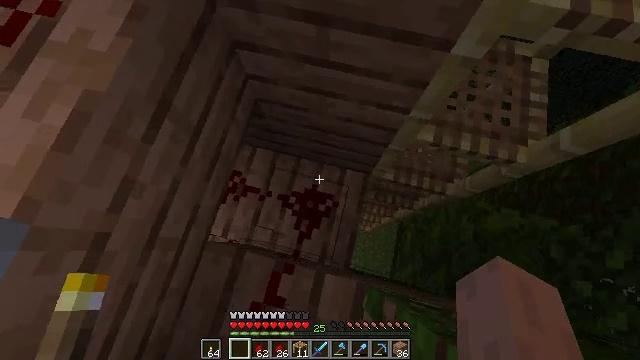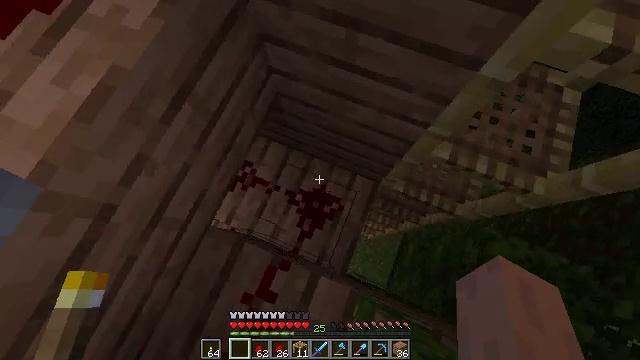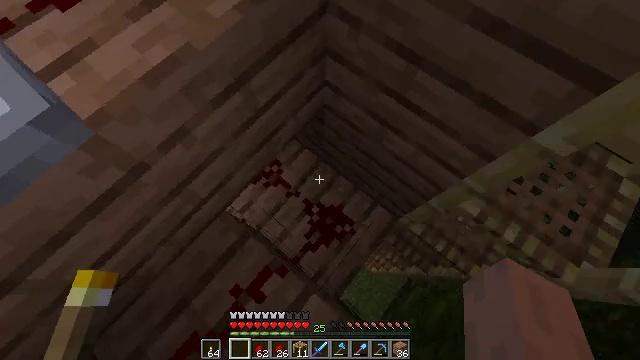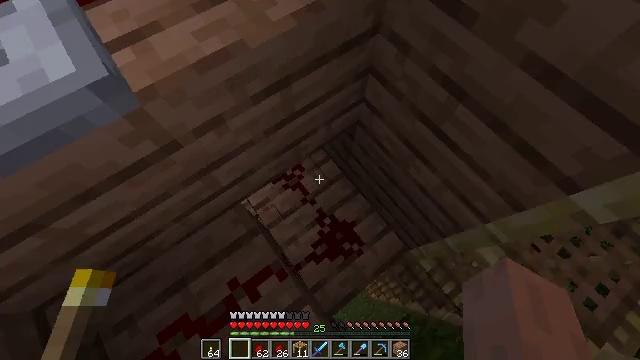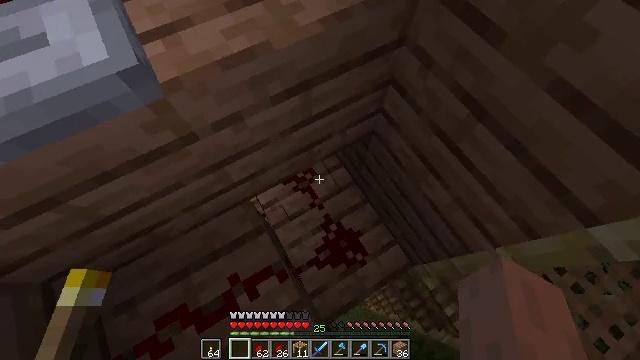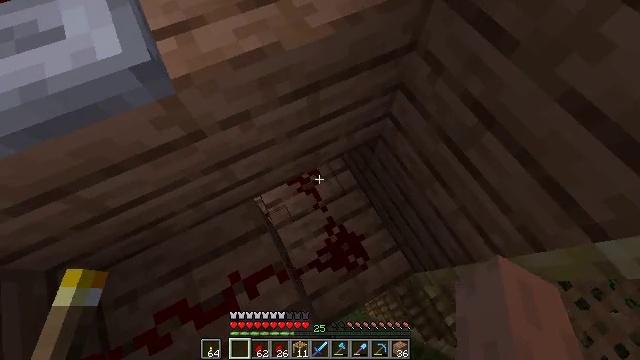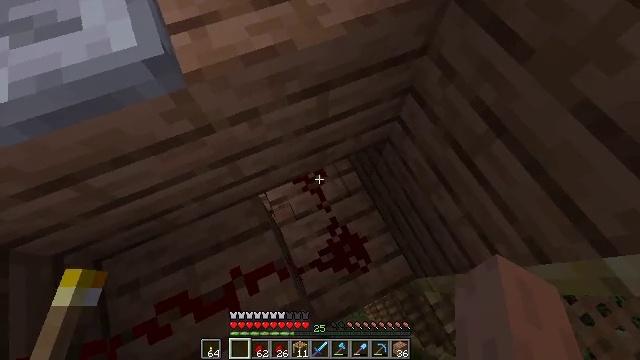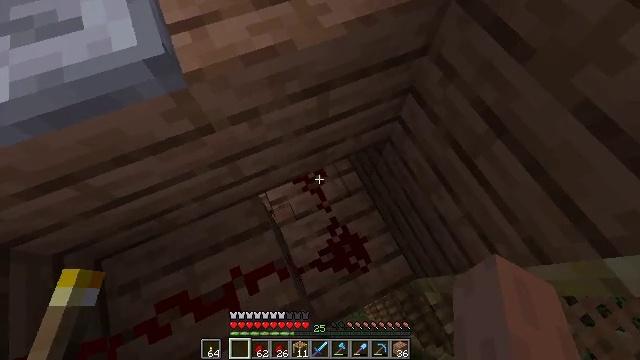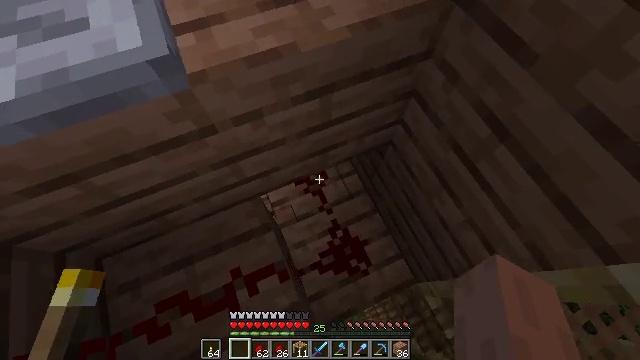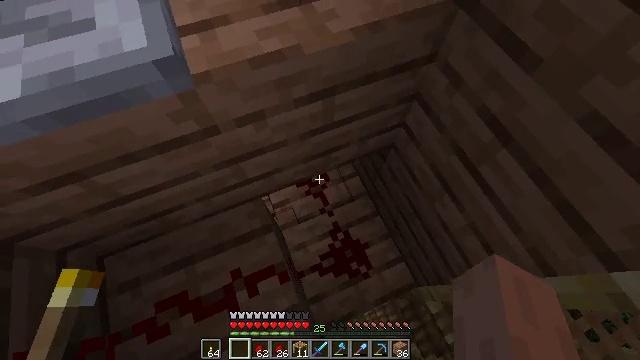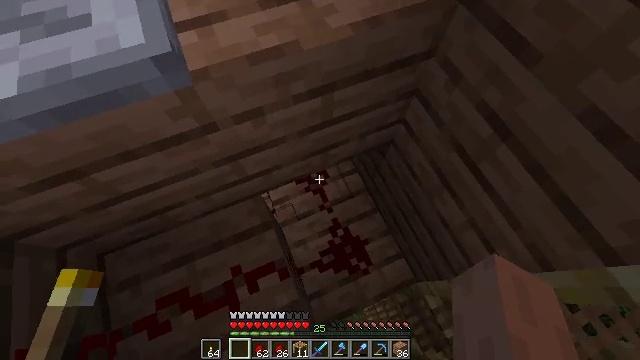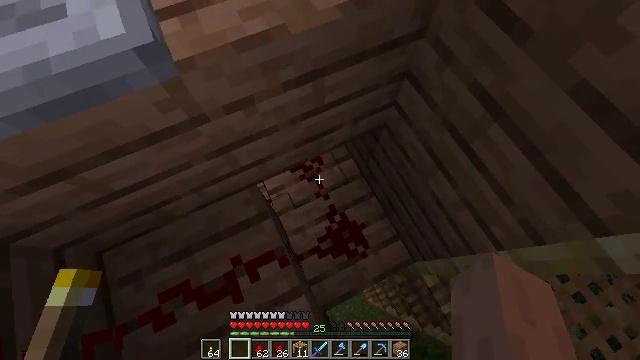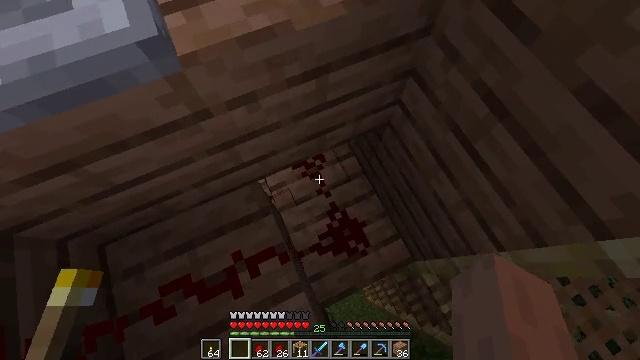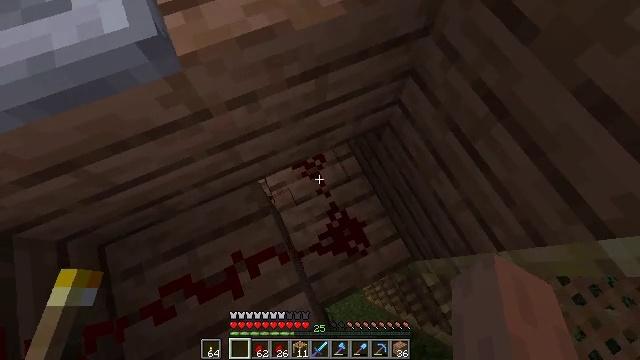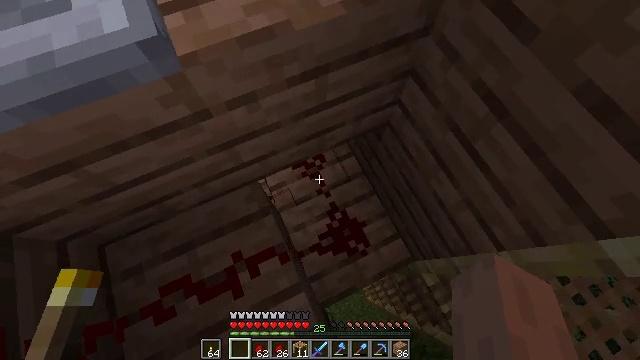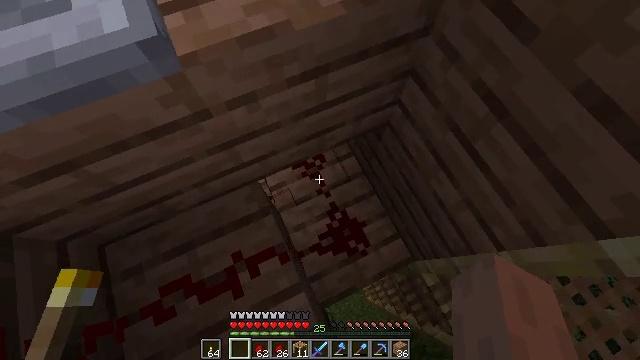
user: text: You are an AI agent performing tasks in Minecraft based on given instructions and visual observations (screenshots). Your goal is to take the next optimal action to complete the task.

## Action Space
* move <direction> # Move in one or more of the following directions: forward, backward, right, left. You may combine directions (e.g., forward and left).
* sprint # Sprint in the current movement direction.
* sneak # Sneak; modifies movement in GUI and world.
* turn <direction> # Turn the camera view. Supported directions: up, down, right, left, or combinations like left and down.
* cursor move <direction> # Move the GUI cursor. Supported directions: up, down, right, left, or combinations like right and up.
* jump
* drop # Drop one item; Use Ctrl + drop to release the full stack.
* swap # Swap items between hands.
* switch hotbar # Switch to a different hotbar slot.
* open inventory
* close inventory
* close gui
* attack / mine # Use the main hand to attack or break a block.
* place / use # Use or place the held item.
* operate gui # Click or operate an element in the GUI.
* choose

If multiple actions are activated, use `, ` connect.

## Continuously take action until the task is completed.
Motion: motion action
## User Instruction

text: Mine bamboo with your hand.
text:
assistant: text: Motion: turn left
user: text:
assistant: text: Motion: turn left and up
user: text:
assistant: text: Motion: turn left and up
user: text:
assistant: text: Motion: turn left and up
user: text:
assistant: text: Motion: turn left
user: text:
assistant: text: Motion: turn left
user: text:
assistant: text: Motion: no_op
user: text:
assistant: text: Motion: no_op
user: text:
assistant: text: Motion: no_op
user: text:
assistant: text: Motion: no_op
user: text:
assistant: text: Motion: turn right and down
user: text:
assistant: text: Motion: turn left
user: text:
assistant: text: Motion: no_op
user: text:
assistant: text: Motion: no_op
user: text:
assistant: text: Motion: no_op
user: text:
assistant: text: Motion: no_op
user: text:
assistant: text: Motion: turn left and up
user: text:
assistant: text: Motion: turn left and up
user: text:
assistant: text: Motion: turn left
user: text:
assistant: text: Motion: turn left and down
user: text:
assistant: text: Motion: turn left
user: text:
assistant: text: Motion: turn left
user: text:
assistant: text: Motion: no_op
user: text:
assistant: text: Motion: no_op
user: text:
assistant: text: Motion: no_op
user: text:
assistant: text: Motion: no_op
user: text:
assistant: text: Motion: no_op
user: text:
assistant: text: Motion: no_op
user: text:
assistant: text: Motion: no_op
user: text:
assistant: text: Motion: no_op